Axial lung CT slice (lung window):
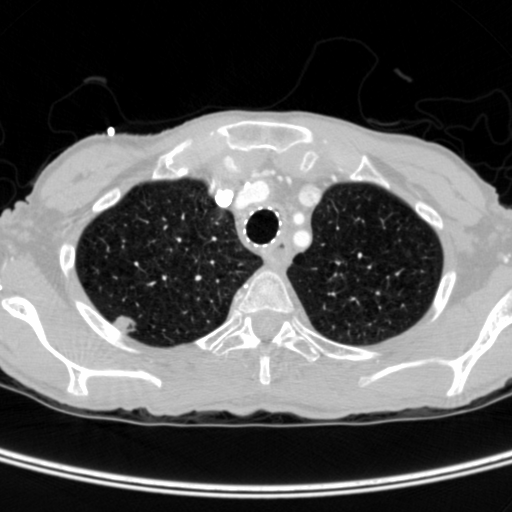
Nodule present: yes
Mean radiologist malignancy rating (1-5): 4.667